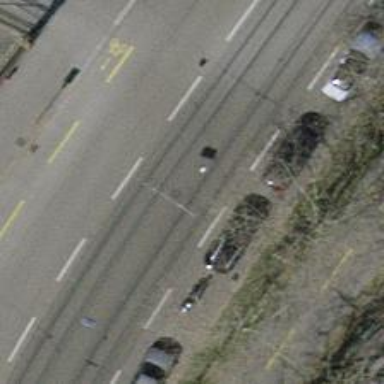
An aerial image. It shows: Tertiary road with asphalt surface. The road includes separate sidewalks and embedded tram rails.